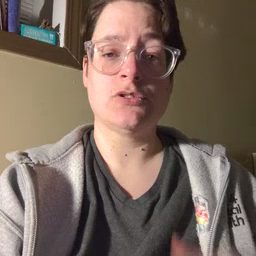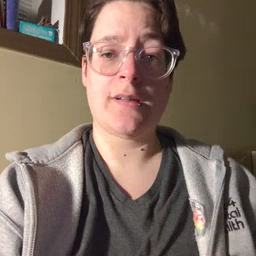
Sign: jacket